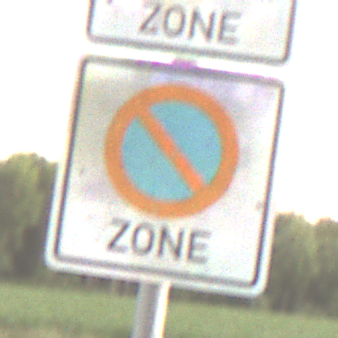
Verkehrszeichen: BeginnEingeschraenktesHalteverbotZone
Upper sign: BeginnZone30
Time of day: SunriseSunset
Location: Outdoor (Nature)
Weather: Clear
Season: NotSpecified
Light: Natural